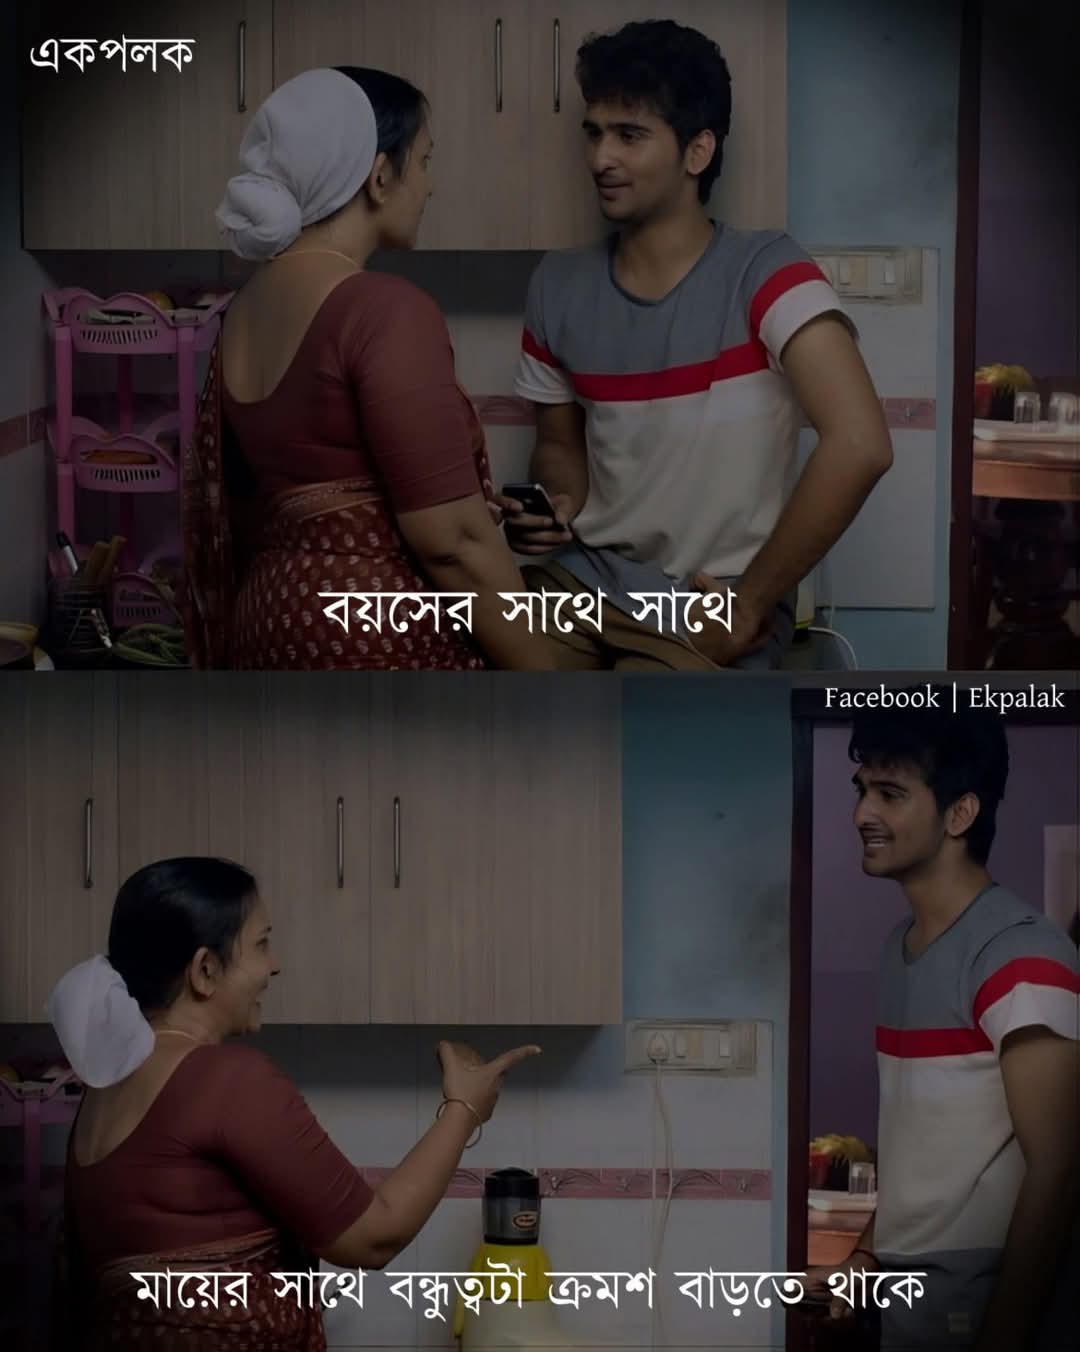
Text: বয়সের সাথে সাথে
মায়ের সাথে বন্ধুত্বটা ক্রমশ বাড়তে থাকে
Label: Non Hate